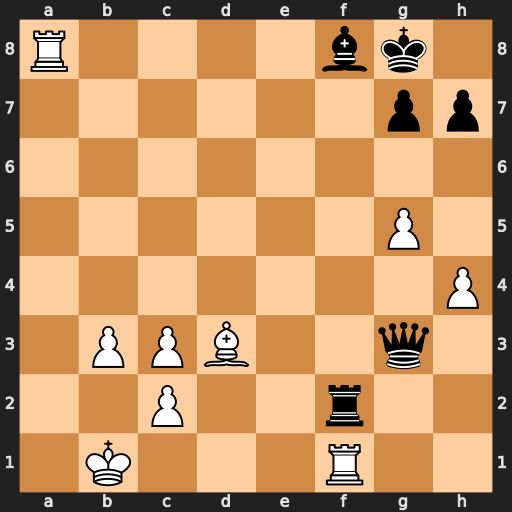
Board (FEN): R4bk1/6pp/8/6P1/7P/1PPB2q1/2P2r2/1K3R2
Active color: w
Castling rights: -
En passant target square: -
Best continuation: Bc4+ Kh8 Rxf8+ Rxf8 Rxf8#